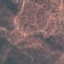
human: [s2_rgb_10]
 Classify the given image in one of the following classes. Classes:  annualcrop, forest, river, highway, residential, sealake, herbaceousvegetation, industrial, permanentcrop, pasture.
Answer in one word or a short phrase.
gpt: HerbaceousVegetation